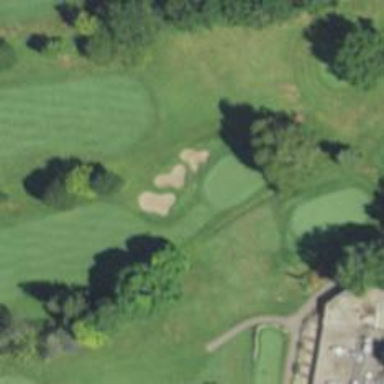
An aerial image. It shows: Golf hole.